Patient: sex F, age 52
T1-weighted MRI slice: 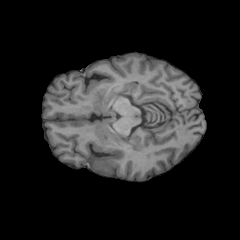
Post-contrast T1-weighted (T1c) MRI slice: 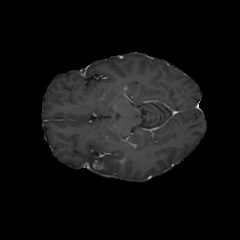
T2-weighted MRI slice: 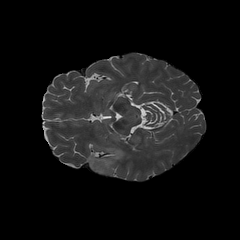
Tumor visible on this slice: yes
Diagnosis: Glioblastoma, IDH-wildtype
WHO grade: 4